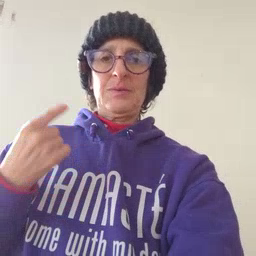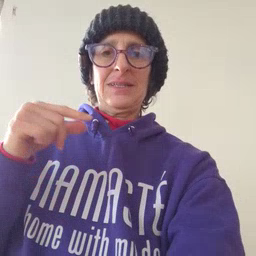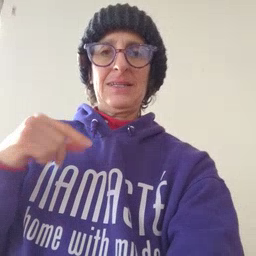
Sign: green